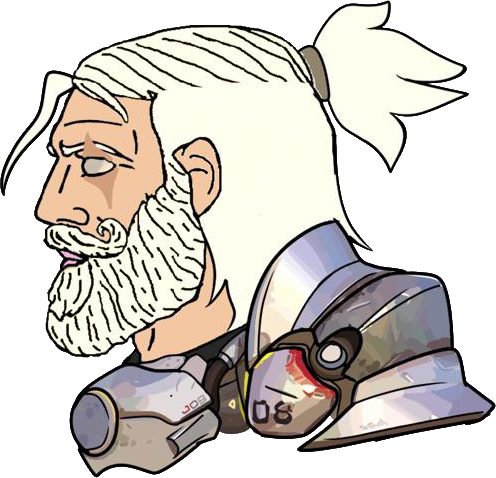
Label: 4_Yes_Chad